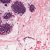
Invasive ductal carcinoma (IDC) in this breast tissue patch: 0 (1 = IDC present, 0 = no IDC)